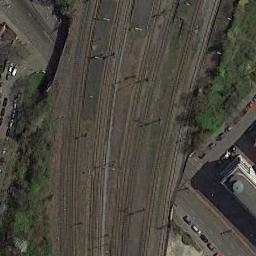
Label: railway